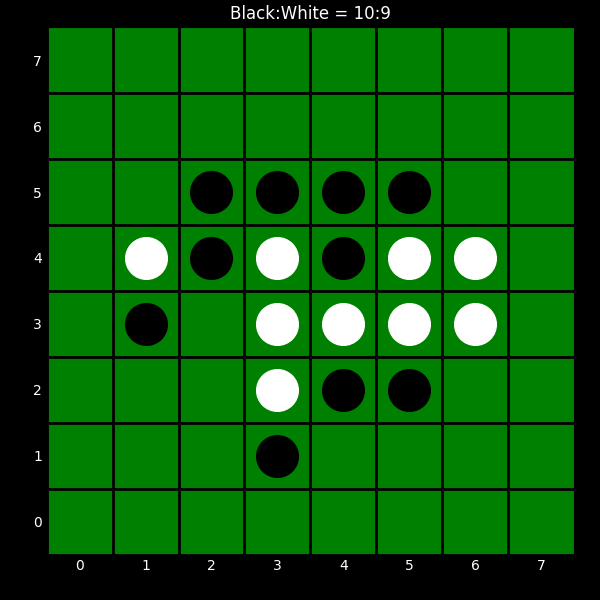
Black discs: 10
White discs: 9